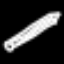
Label: pencil